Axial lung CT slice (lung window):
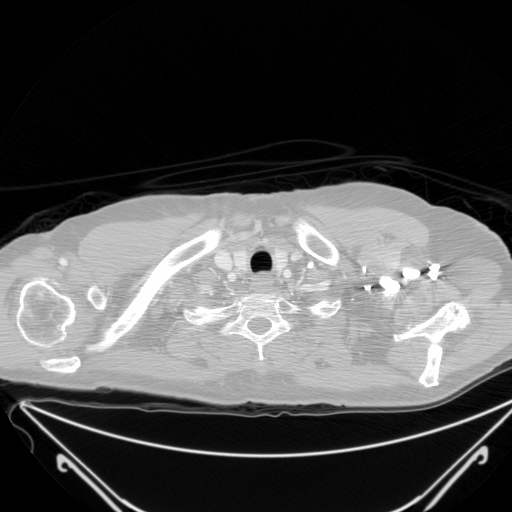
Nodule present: no